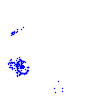
Particle: proton